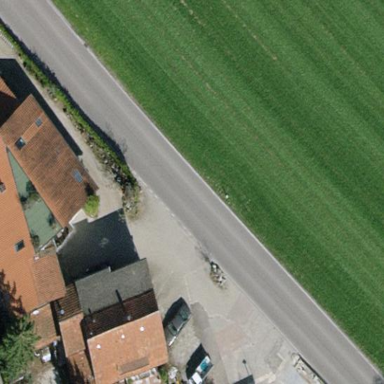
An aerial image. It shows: Farmyard area.